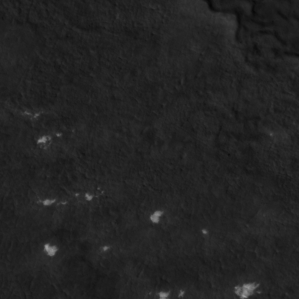
Label: non_frost